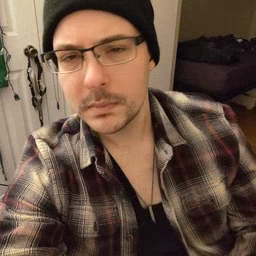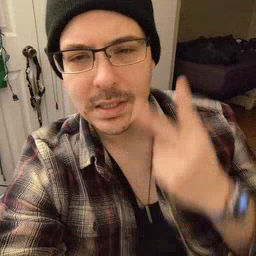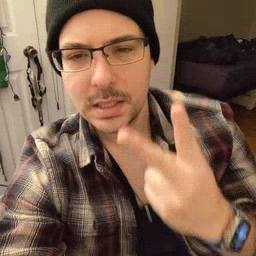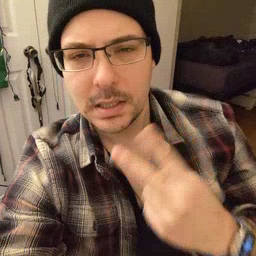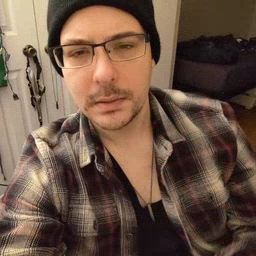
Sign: see